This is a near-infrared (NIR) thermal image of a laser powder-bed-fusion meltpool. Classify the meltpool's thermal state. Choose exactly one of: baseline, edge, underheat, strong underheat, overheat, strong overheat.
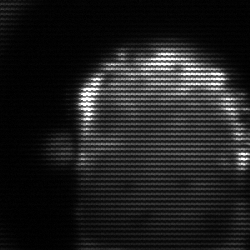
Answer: baseline